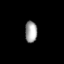
Tissue: lung
Cell type: Fibroblasts
Senescence score: 0.6155
Nuclear area (px): 257
Mean DAPI intensity: 158.84